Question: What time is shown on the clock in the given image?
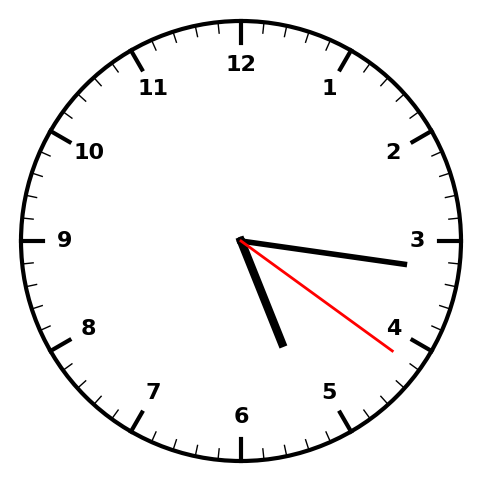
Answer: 05:16:21